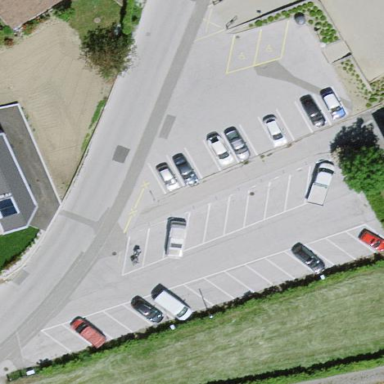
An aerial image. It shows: Parking area with surface.